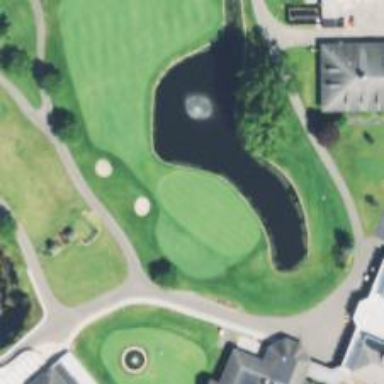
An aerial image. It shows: Golf hole.